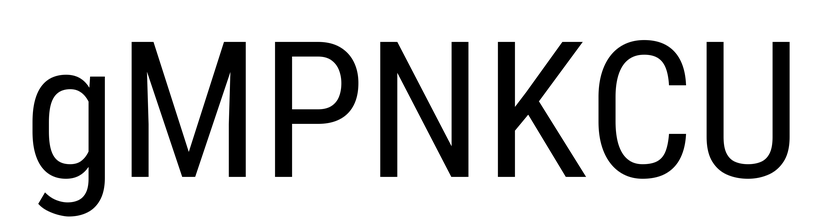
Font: Roboto_Condensed_Regular